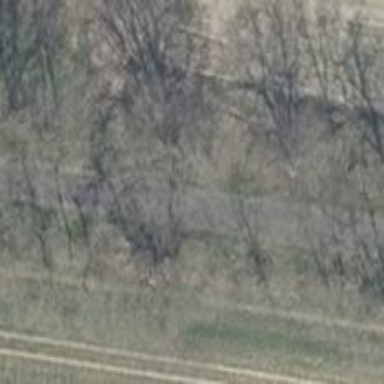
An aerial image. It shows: Row of trees in natural setting.